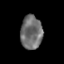
Tissue: skin
Cell type: Epithelial cells
Senescence score: 0.2694
Nuclear area (px): 711
Mean DAPI intensity: 111.658